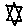
Label: star